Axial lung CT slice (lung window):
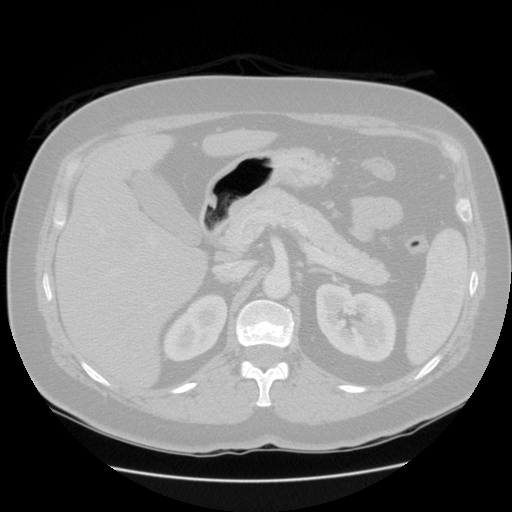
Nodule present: no